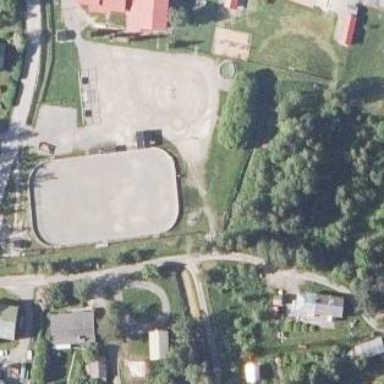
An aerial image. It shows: Ice skating pitch for leisure land.